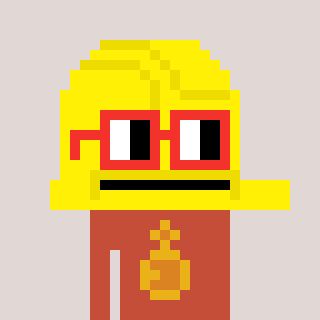
a pixel art character with square red glasses, a construction helmet-shaped head and a rust-colored body on a warm background